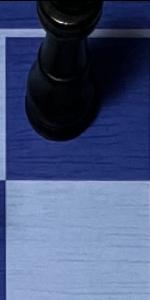
Label: Empty